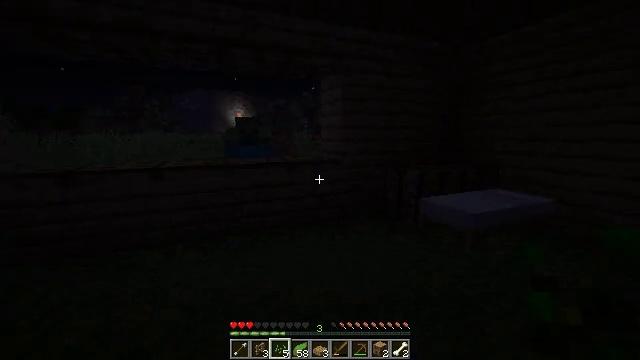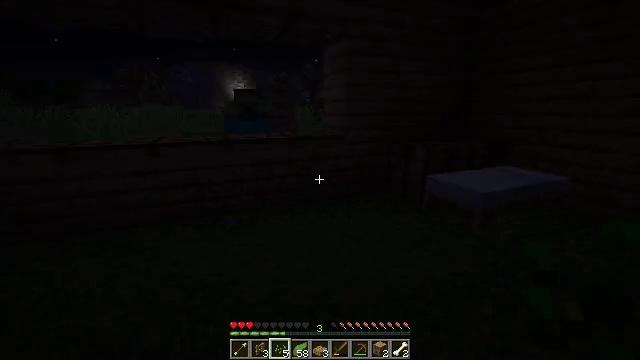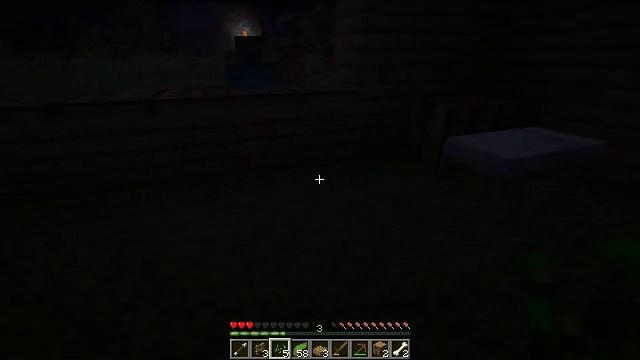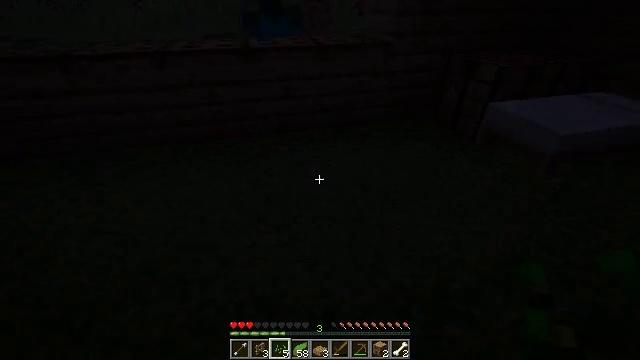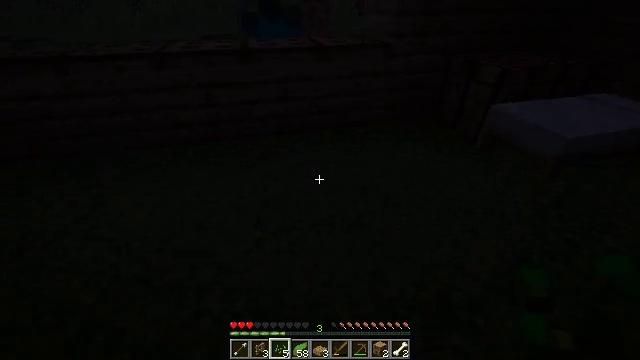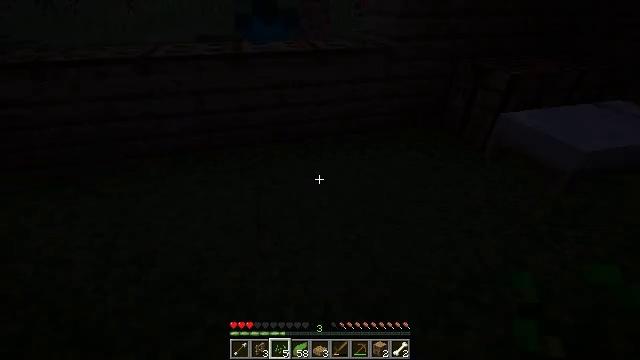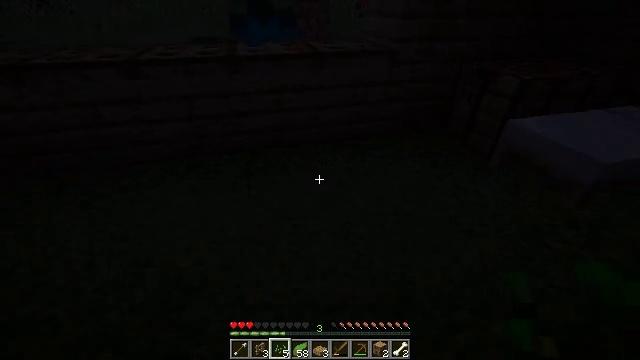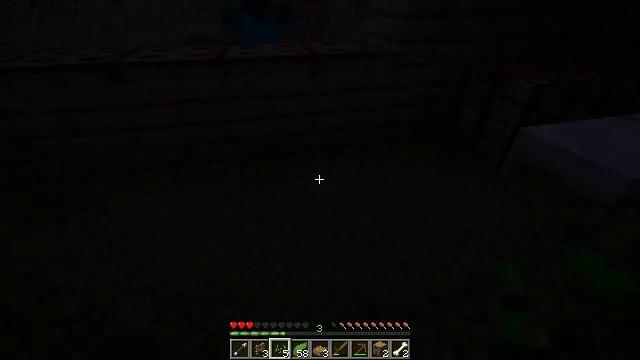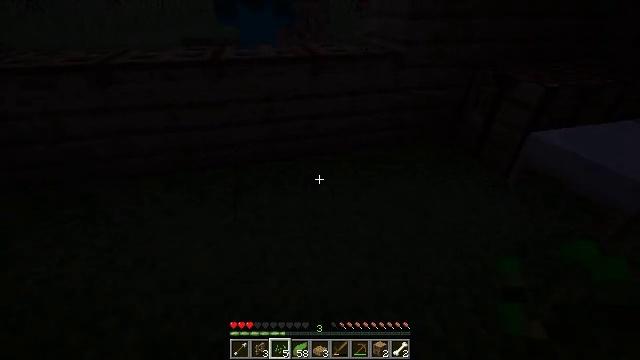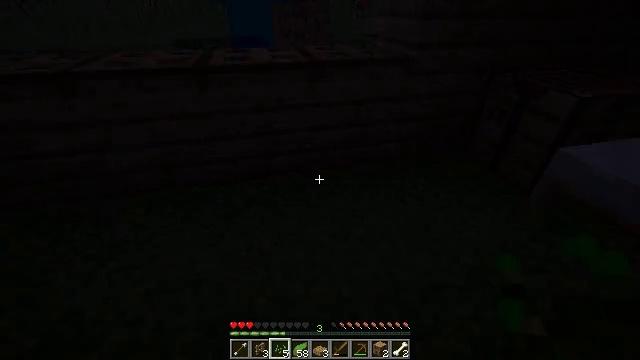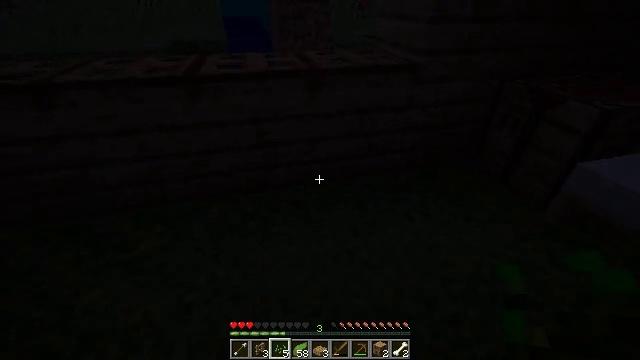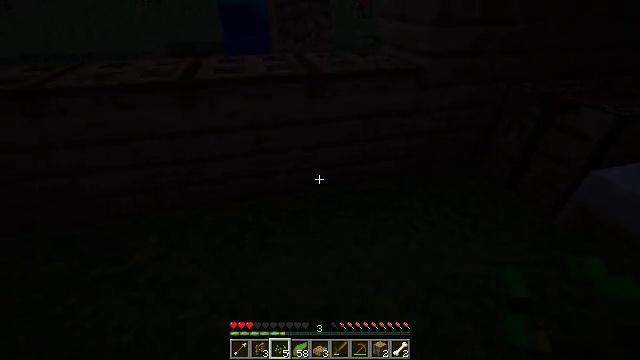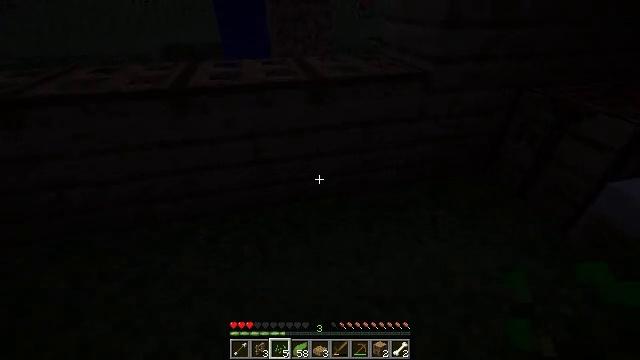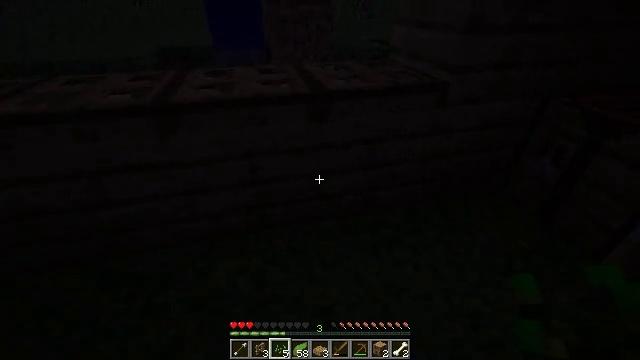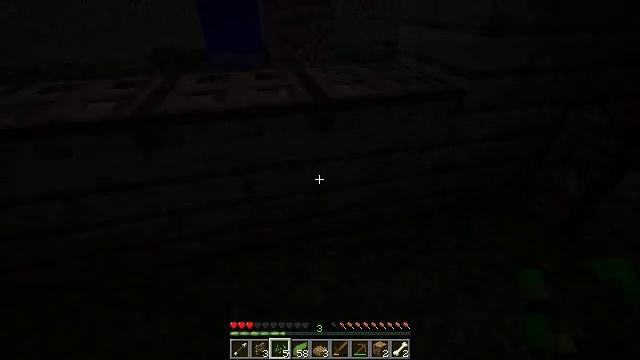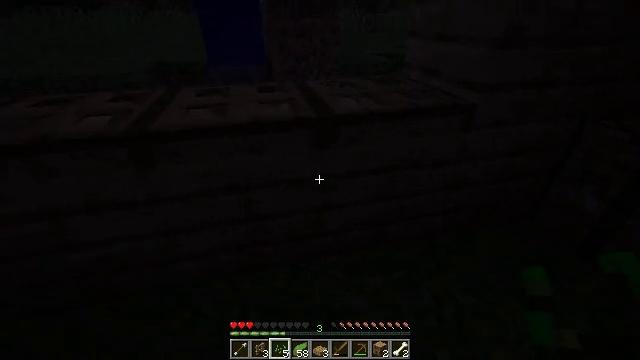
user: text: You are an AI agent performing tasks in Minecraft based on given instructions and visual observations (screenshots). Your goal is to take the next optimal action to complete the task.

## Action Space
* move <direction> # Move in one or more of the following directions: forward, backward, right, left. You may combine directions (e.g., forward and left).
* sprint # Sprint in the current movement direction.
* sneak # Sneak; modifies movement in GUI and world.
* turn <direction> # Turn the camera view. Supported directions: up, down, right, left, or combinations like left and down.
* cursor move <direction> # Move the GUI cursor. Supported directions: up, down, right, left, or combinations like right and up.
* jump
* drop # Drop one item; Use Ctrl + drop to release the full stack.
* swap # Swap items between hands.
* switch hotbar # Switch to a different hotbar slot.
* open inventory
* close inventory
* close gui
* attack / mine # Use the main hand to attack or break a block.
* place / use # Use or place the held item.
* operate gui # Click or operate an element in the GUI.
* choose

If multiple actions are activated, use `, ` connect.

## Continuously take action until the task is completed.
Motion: motion action
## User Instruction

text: Hunt the zombie.
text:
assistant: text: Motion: move forward, turn down
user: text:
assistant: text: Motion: move forward, turn left and down
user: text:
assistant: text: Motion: move forward, turn left and down
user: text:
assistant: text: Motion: move forward
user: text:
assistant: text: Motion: move forward
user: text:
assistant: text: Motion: move forward
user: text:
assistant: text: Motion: move forward
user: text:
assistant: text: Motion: move forward
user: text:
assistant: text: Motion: move forward
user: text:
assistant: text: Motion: move forward
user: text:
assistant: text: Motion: move forward
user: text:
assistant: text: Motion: move forward
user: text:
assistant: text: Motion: move forward
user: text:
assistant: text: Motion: move forward
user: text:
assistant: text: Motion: move forward, turn up
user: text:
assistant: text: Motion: move forward, turn left and up
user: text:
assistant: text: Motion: move forward, turn left and up
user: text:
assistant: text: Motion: move forward, turn left and up
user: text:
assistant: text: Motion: move forward, turn left and up
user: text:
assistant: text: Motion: move forward, turn up
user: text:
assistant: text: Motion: move forward
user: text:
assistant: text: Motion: move forward
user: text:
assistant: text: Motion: move forward
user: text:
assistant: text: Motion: no_op
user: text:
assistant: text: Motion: no_op
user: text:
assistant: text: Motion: no_op
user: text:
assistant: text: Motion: turn right
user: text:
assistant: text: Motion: turn right
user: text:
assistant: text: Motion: turn right
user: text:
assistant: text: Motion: move back, turn right